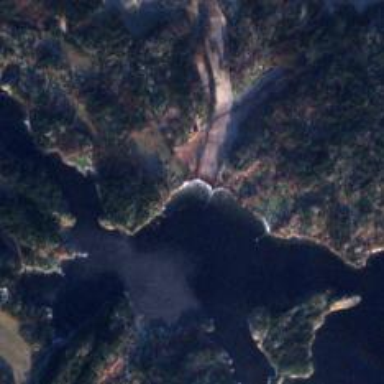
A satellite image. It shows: Beautiful bay with natural surroundings.